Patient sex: F
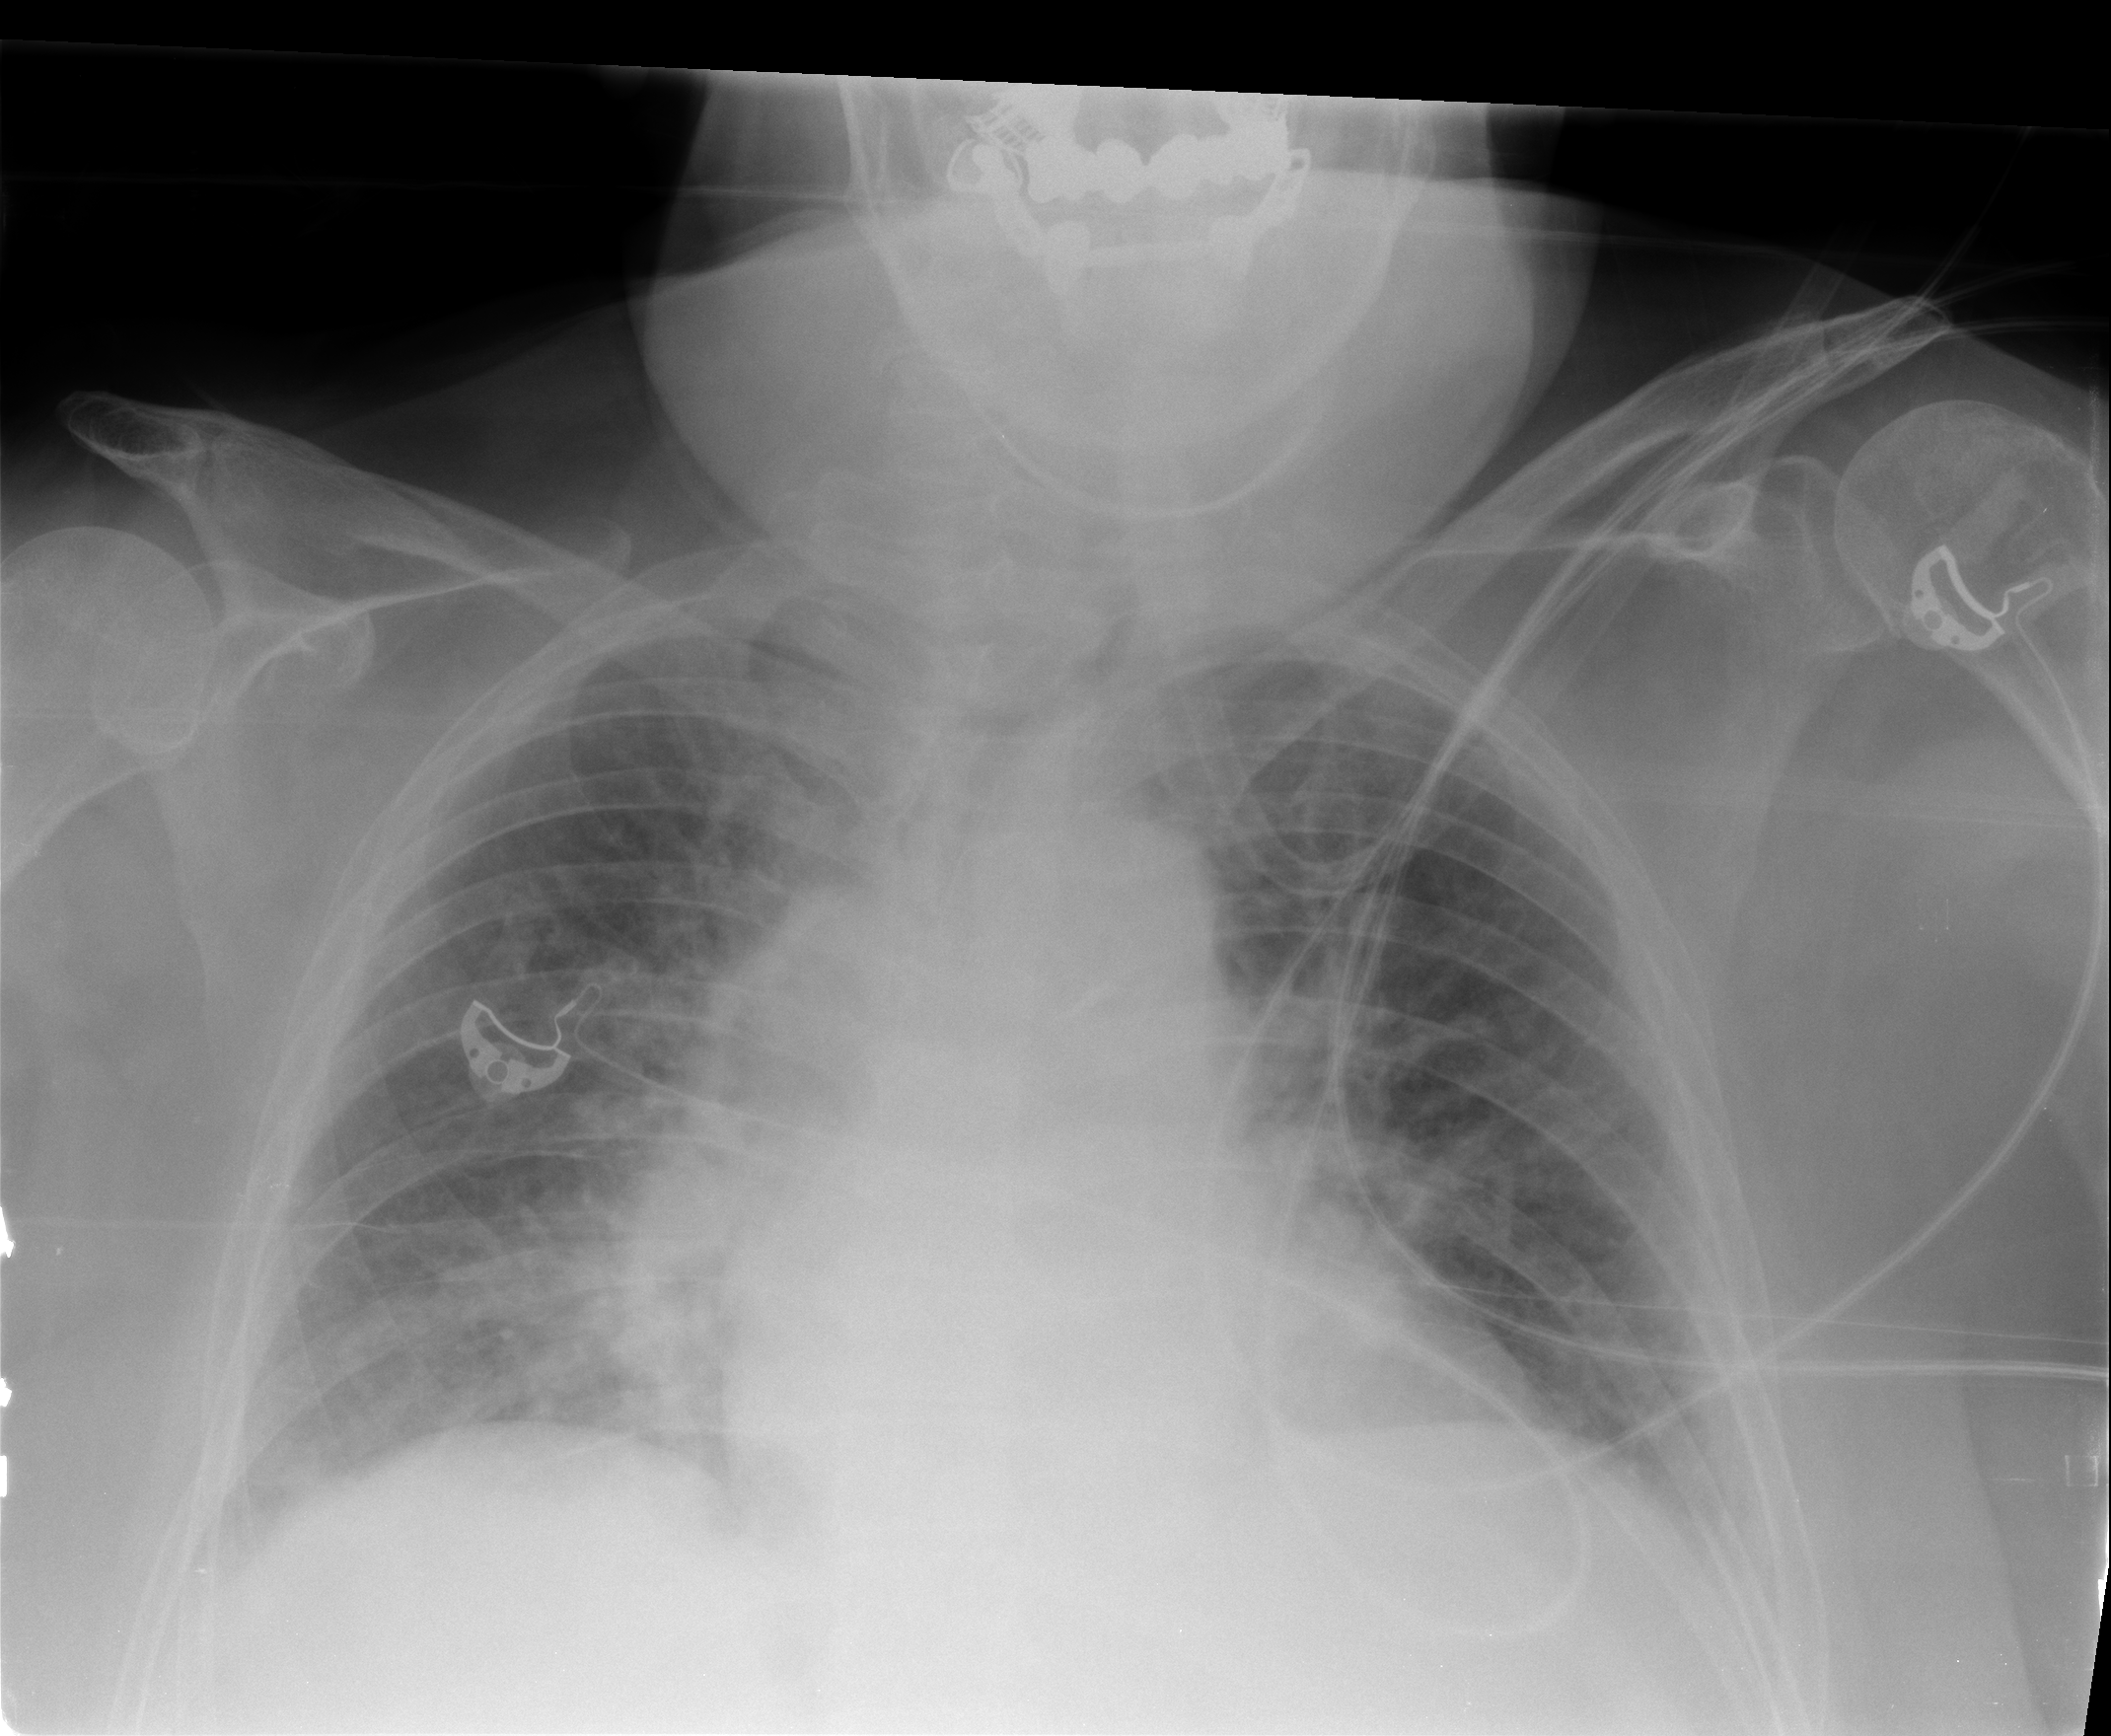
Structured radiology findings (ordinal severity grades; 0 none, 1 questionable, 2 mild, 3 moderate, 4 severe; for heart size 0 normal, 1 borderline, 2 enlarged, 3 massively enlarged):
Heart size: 2
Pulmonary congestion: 2
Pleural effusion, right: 0
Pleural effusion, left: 0
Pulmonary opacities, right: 1
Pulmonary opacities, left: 0
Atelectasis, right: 2
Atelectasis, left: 2